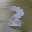
Label: 3